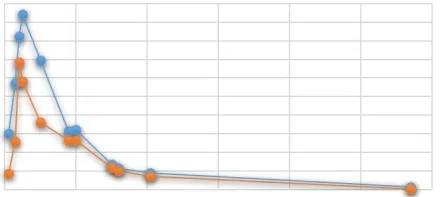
Total and direct bilirubin in the first 4 months of life.
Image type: chart (chart)